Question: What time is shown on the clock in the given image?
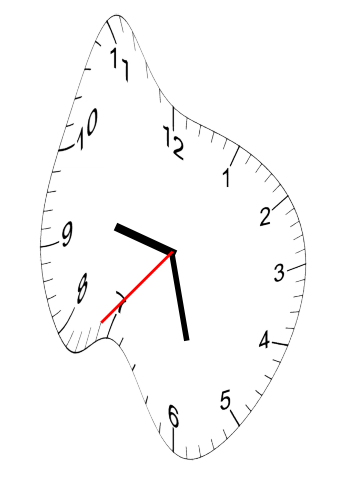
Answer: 09:27:37